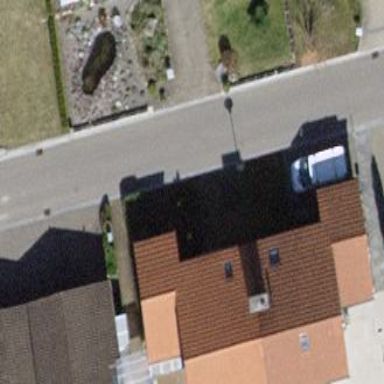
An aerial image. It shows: Gabled roof on building that houses apartments.